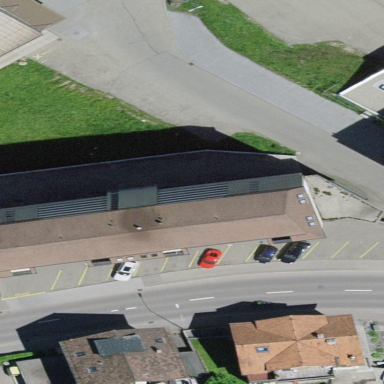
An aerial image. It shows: Hipped roof apartment building.